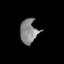
Tissue: lung
Cell type: Epithelial cells
Senescence score: 0.2159
Nuclear area (px): 423
Mean DAPI intensity: 130.868